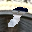
Label: 8